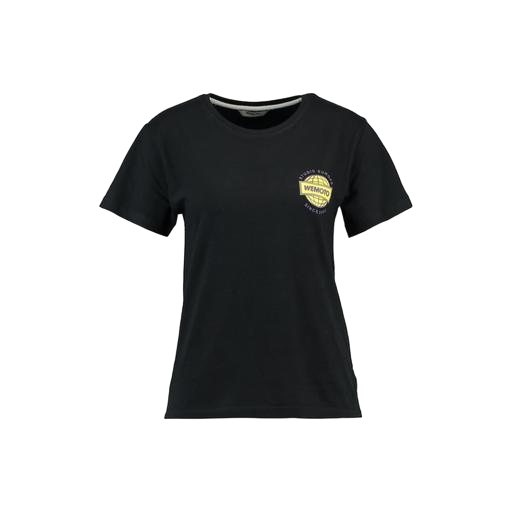
black woman's tee, mid t-shirt, black women's t-shirt, white background